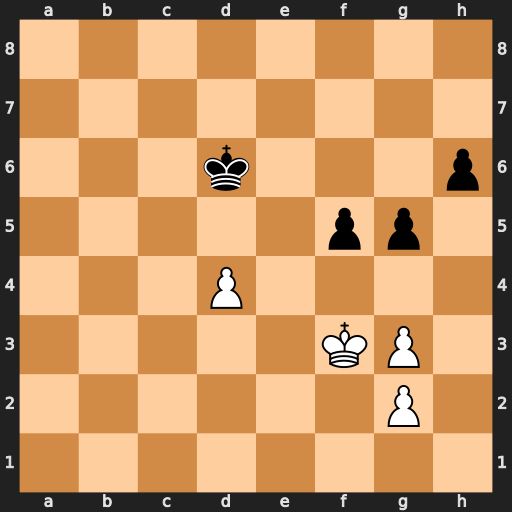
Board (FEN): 8/8/3k3p/5pp1/3P4/5KP1/6P1/8
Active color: w
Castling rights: -
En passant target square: -
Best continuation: g4 fxg4+ Kxg4 Kd5 Kh5